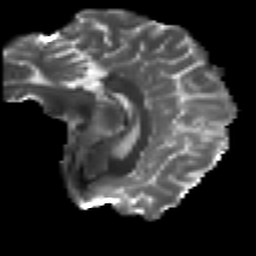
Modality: T2w
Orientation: sagittal
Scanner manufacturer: ge
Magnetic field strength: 3 T
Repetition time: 7.98 s
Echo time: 0.0701 s